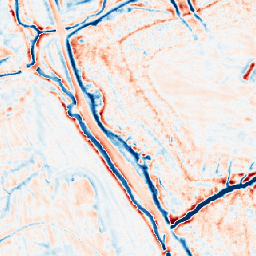
Category: edge_preserving
Decomposition family: bilateral
Decomposition parameters: d: 15
sigma_color: 25
sigma_space: 75
Upsampling method: nearest
Upsampling parameters: scale: 4
Upsampling scale: 4